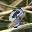
Label: 9